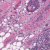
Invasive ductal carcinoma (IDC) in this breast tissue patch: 0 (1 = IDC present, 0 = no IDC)